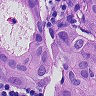
Metastatic tissue present: yes